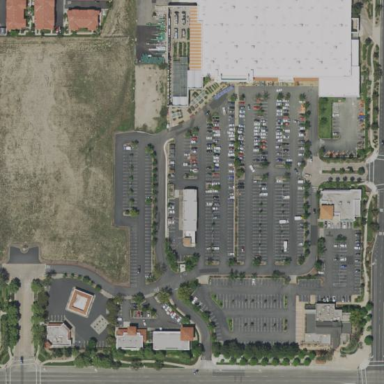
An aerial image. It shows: Retail area.